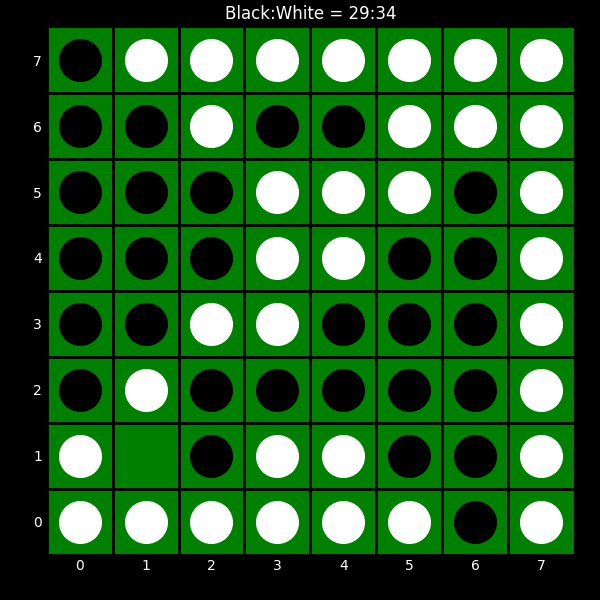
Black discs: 29
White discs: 34